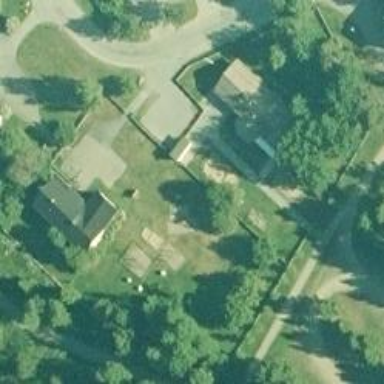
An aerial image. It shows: Kindergarten.